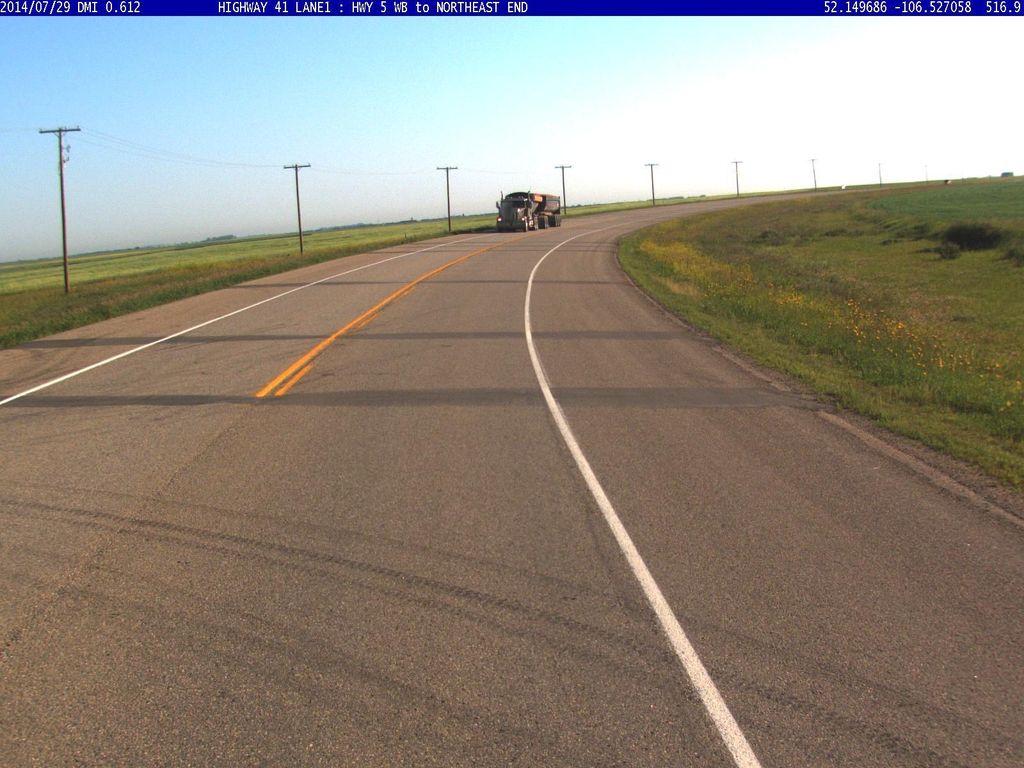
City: saskatoon